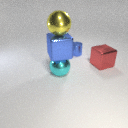
large red metal cube in front of small blue metal cylinder